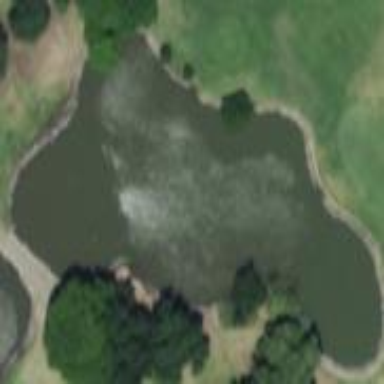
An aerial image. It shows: Picturesque scene of golf course with lateral water hazard.